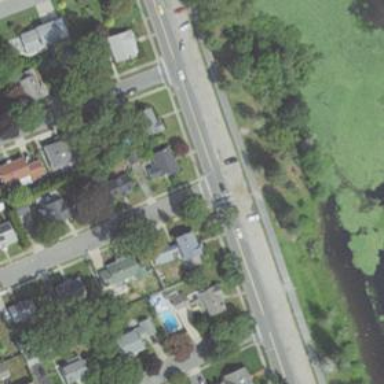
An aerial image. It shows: Marked road crossing.